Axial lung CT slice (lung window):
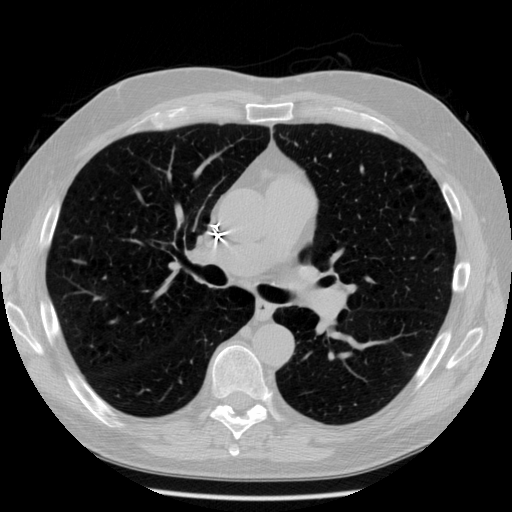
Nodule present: no